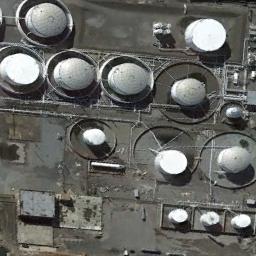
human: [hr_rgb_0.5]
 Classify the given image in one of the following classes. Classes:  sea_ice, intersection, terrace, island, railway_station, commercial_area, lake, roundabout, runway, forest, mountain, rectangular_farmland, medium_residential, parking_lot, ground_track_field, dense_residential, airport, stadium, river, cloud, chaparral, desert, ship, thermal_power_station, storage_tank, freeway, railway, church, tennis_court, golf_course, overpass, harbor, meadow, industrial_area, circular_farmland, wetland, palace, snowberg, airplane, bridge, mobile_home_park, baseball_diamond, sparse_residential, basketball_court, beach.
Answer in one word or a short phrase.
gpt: storage_tank